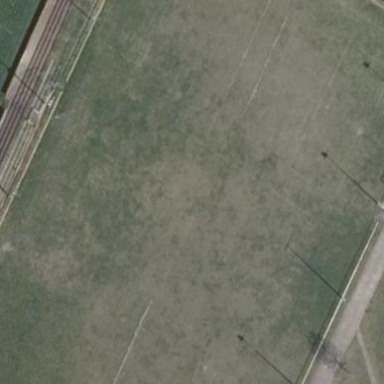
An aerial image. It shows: Soccer pitch for outdoor sports and leisure activities.